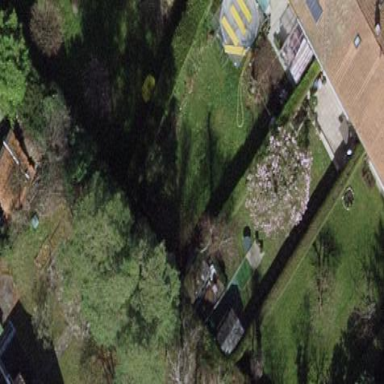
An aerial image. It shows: Garden surrounded by fence.